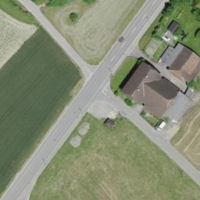
EUNIS habitat code: 54
Species observed at this site:
Galeopsis tetrahit